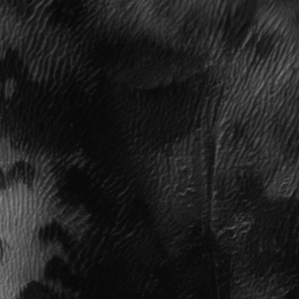
Label: frost